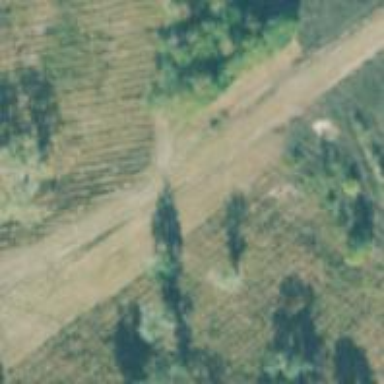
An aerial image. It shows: Abandoned railway track with grade 4 tracktype.